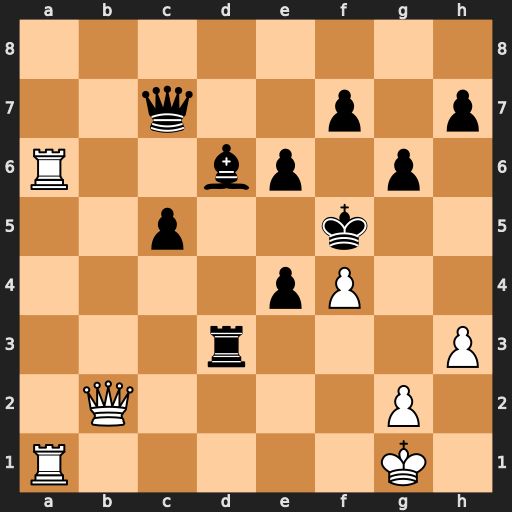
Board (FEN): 8/2q2p1p/R2bp1p1/2p2k2/4pP2/3r3P/1Q4P1/R5K1
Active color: w
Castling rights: -
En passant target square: -
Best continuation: Ra7 Rd1+ Rxd1